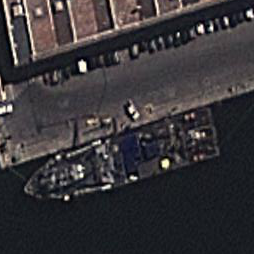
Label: combat